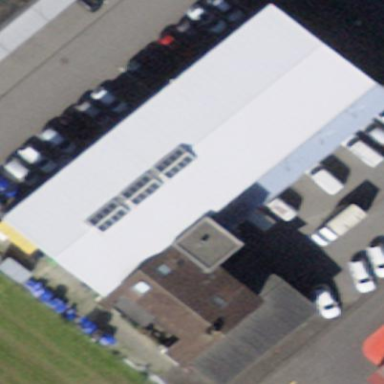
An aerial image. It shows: Industrial building.